Field crop: maize
Growth stage: 1
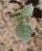
Species: datura